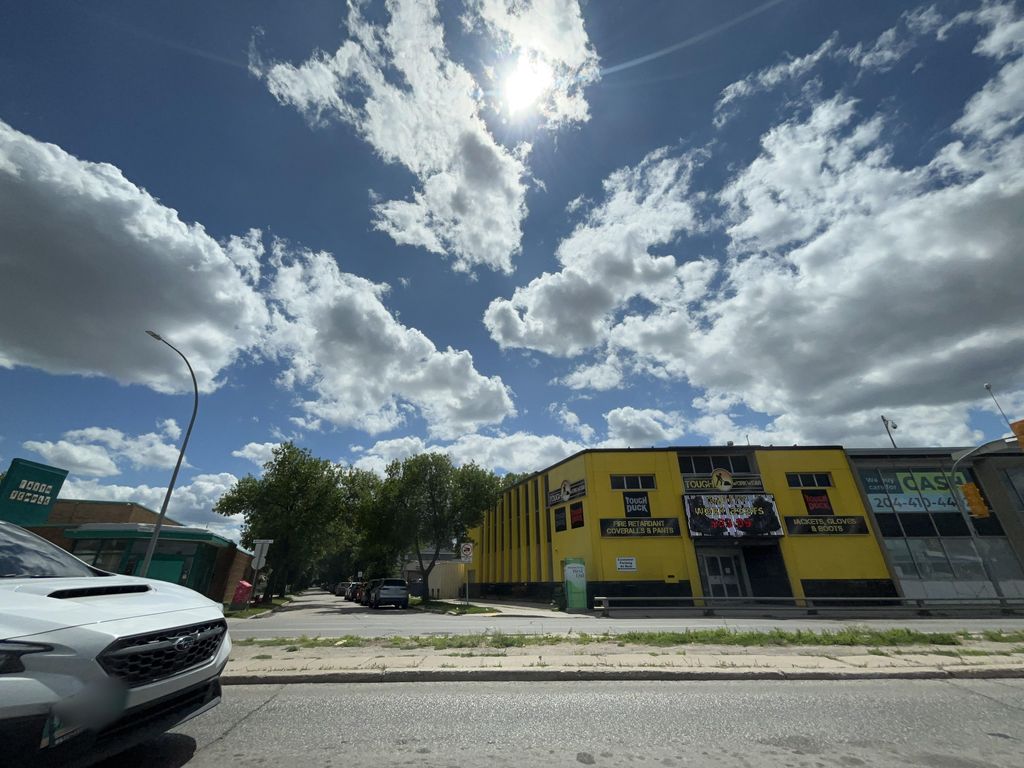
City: winnipeg